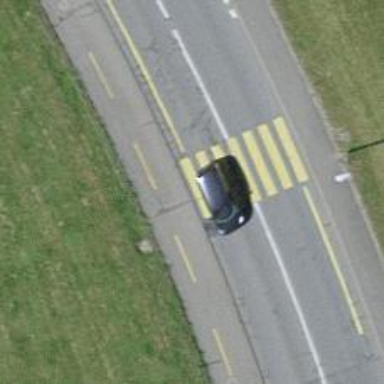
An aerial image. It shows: Kerb serving as barrier.